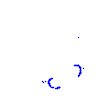
Particle: kaon